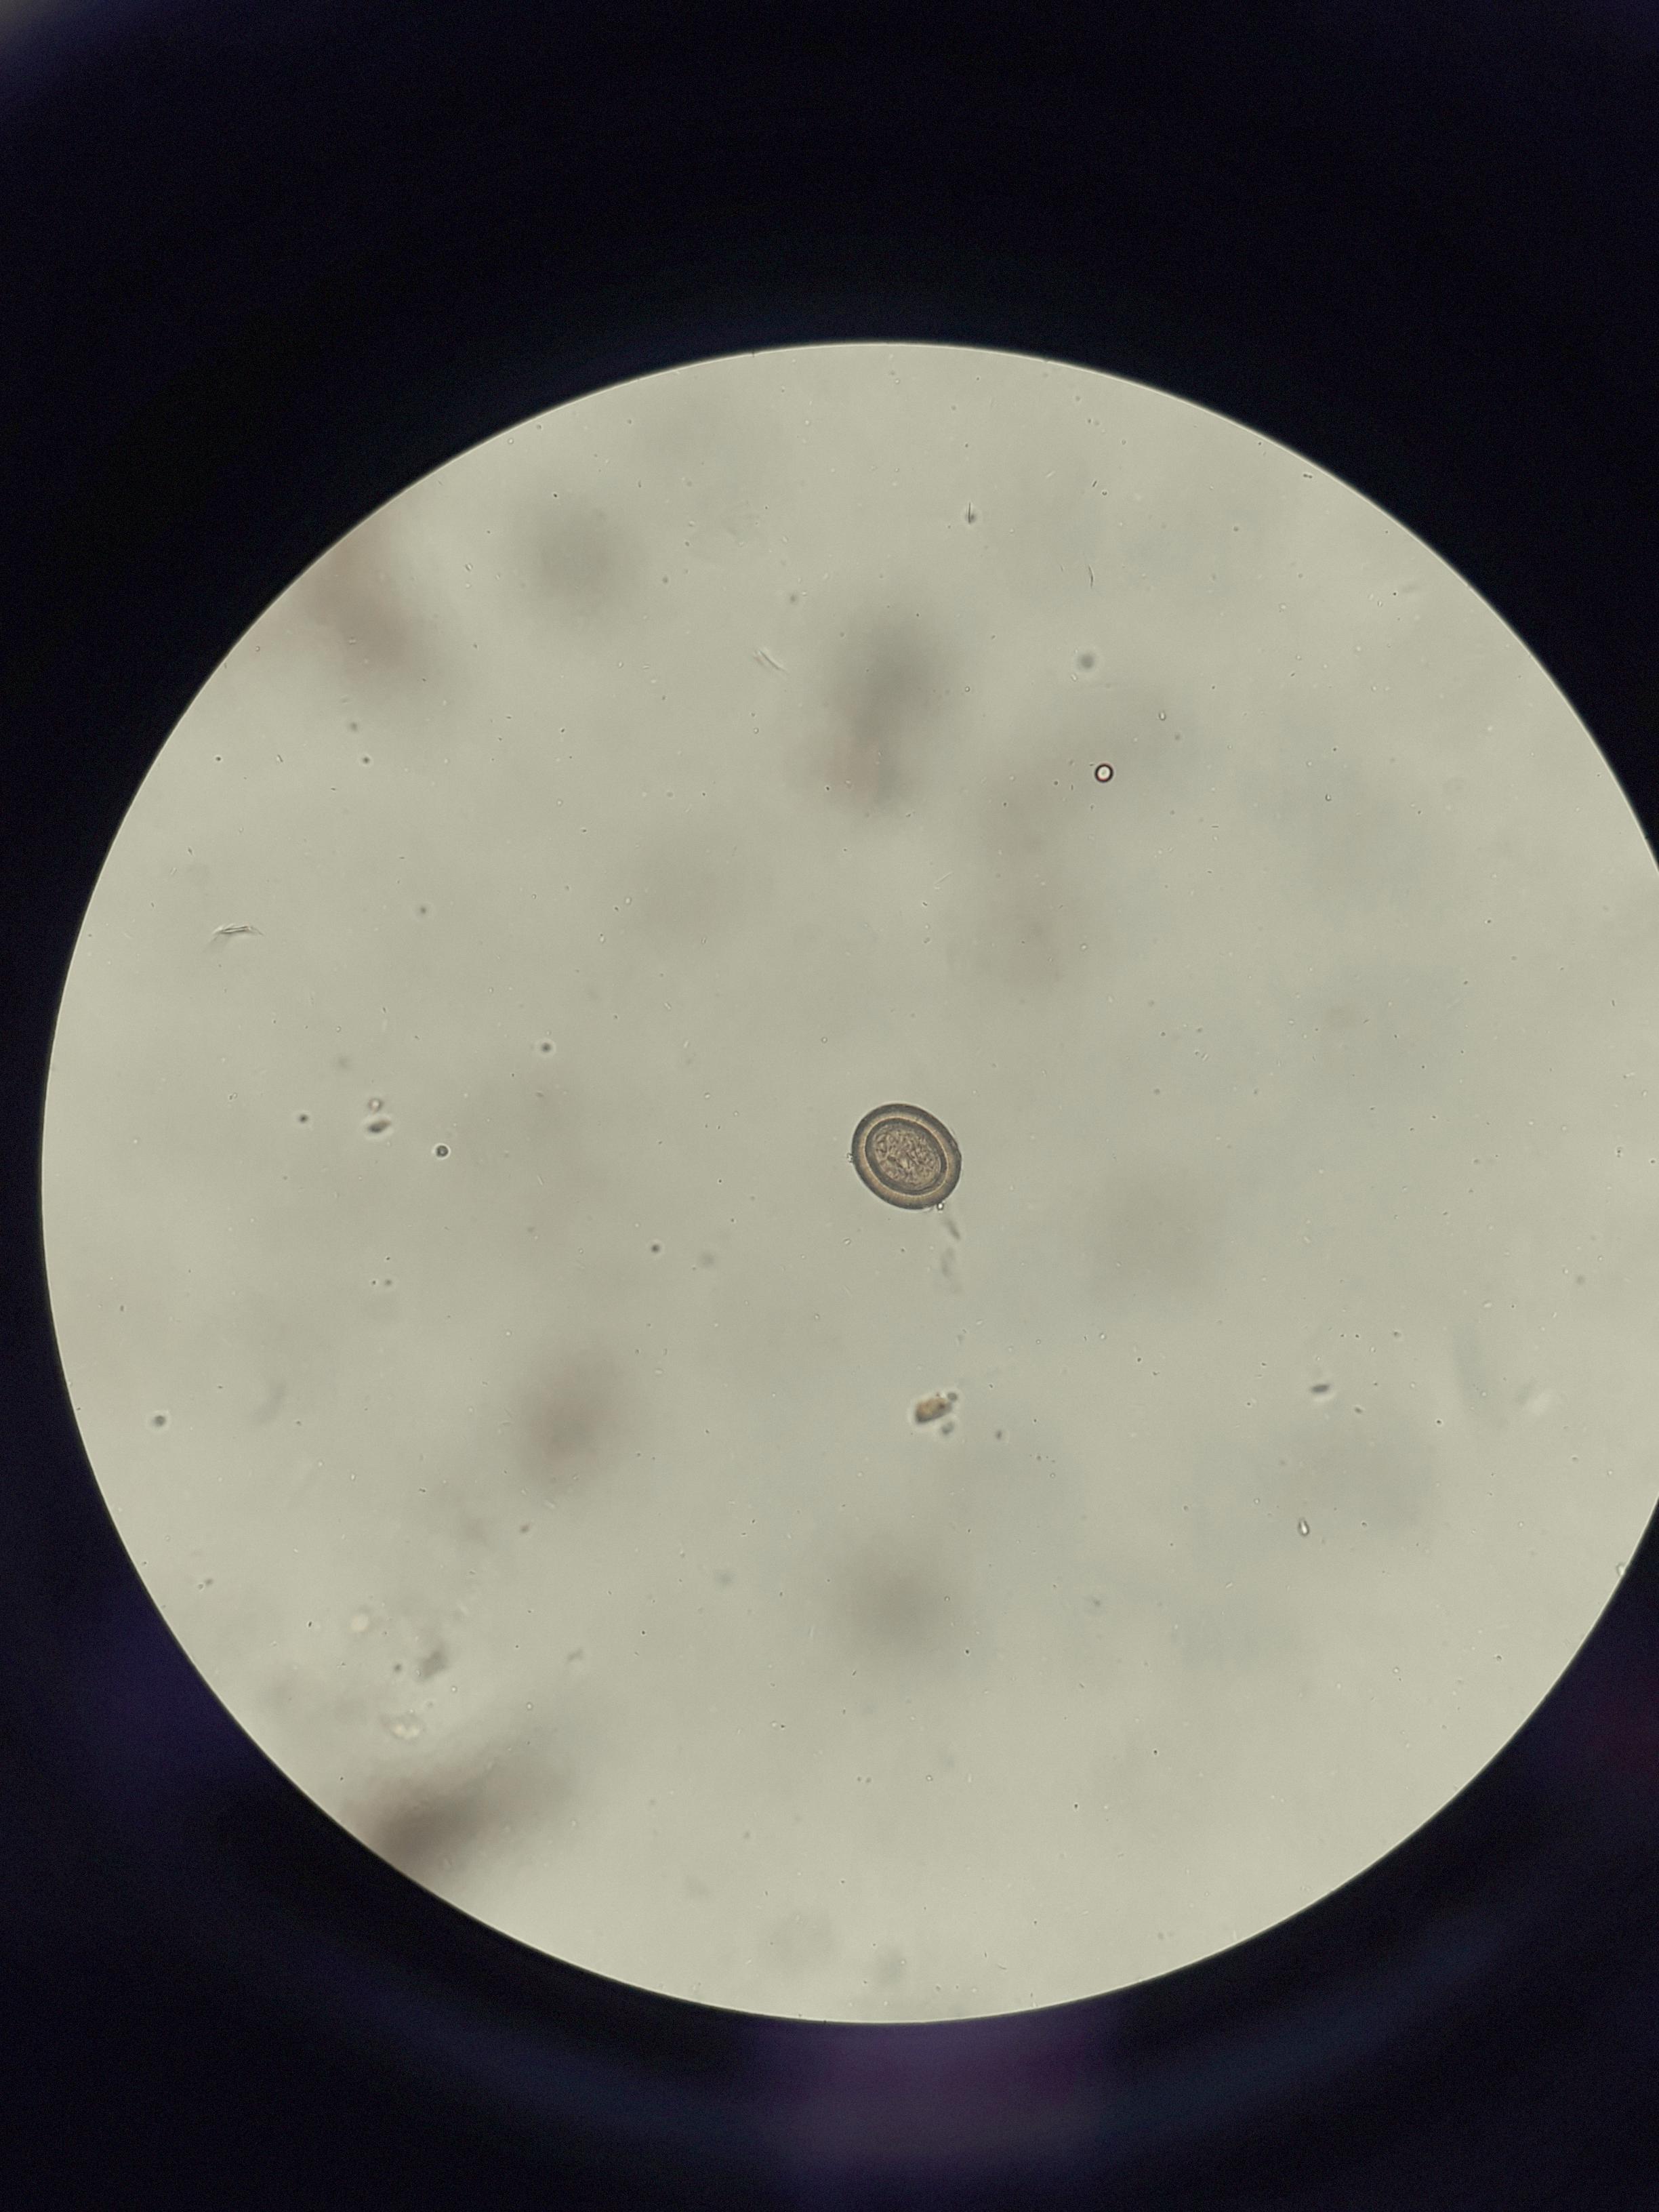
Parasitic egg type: Taenia spp. egg